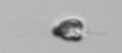
Label: Pyramimonas